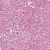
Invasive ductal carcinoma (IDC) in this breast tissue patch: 1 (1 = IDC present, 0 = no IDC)